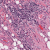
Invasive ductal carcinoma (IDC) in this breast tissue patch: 1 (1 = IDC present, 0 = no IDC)